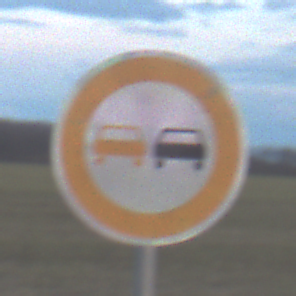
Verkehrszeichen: Ueberholverbot
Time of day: SunriseSunset
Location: Outdoor (Nature)
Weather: PartlyCloudy
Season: NotSpecified
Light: Natural